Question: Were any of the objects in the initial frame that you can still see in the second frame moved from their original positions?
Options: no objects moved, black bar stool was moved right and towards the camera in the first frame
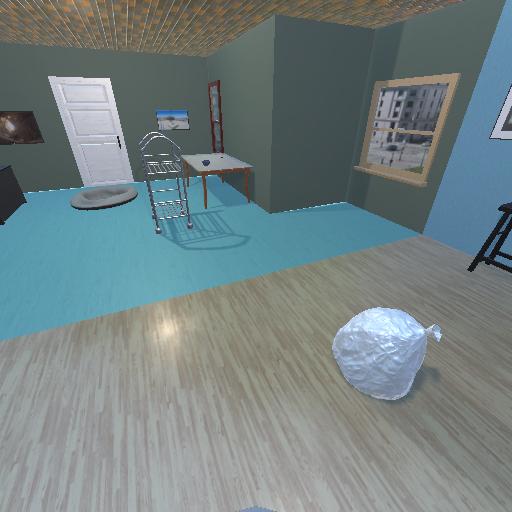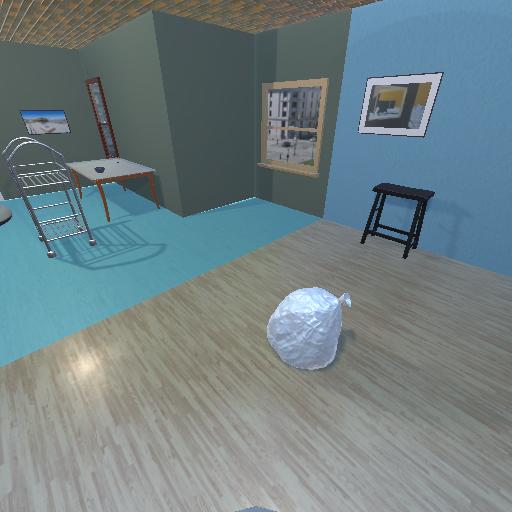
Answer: no objects moved